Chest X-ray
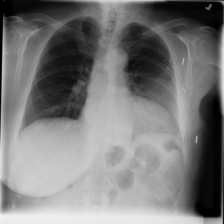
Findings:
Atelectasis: negative
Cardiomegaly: negative
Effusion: negative
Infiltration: negative
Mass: negative
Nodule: negative
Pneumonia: negative
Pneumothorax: negative
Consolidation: negative
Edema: negative
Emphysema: negative
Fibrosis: negative
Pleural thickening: negative
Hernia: negative